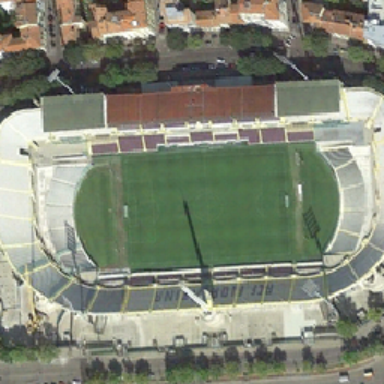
Some red buildings are near the stadium surrounded by green trees .